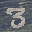
Label: 3